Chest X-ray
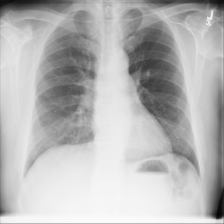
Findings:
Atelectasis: negative
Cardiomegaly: negative
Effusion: positive
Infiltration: negative
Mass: negative
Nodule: negative
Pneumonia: negative
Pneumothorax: negative
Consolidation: negative
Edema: negative
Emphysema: negative
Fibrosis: negative
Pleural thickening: negative
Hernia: negative